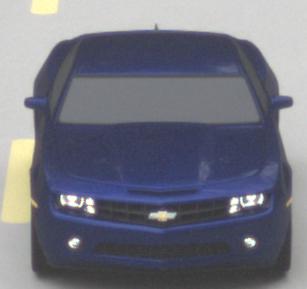
Make: Chevrolet
Model: Camaro Cabriolet 6.2 V8
Detailed model: Camaro (V) Coupé
Model produced from: 2011/09
Model produced until: 2014/02
Doors: 2
Color: blue
Road condition: dry road
Daytime: morning or afternoon
Contrast: low contrast